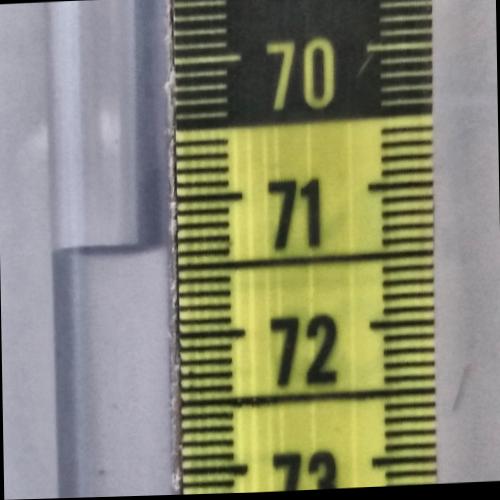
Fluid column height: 71.3 cm